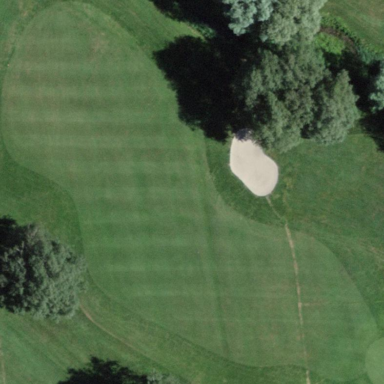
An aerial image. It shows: Grassy area designated as golf fairway.